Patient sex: F
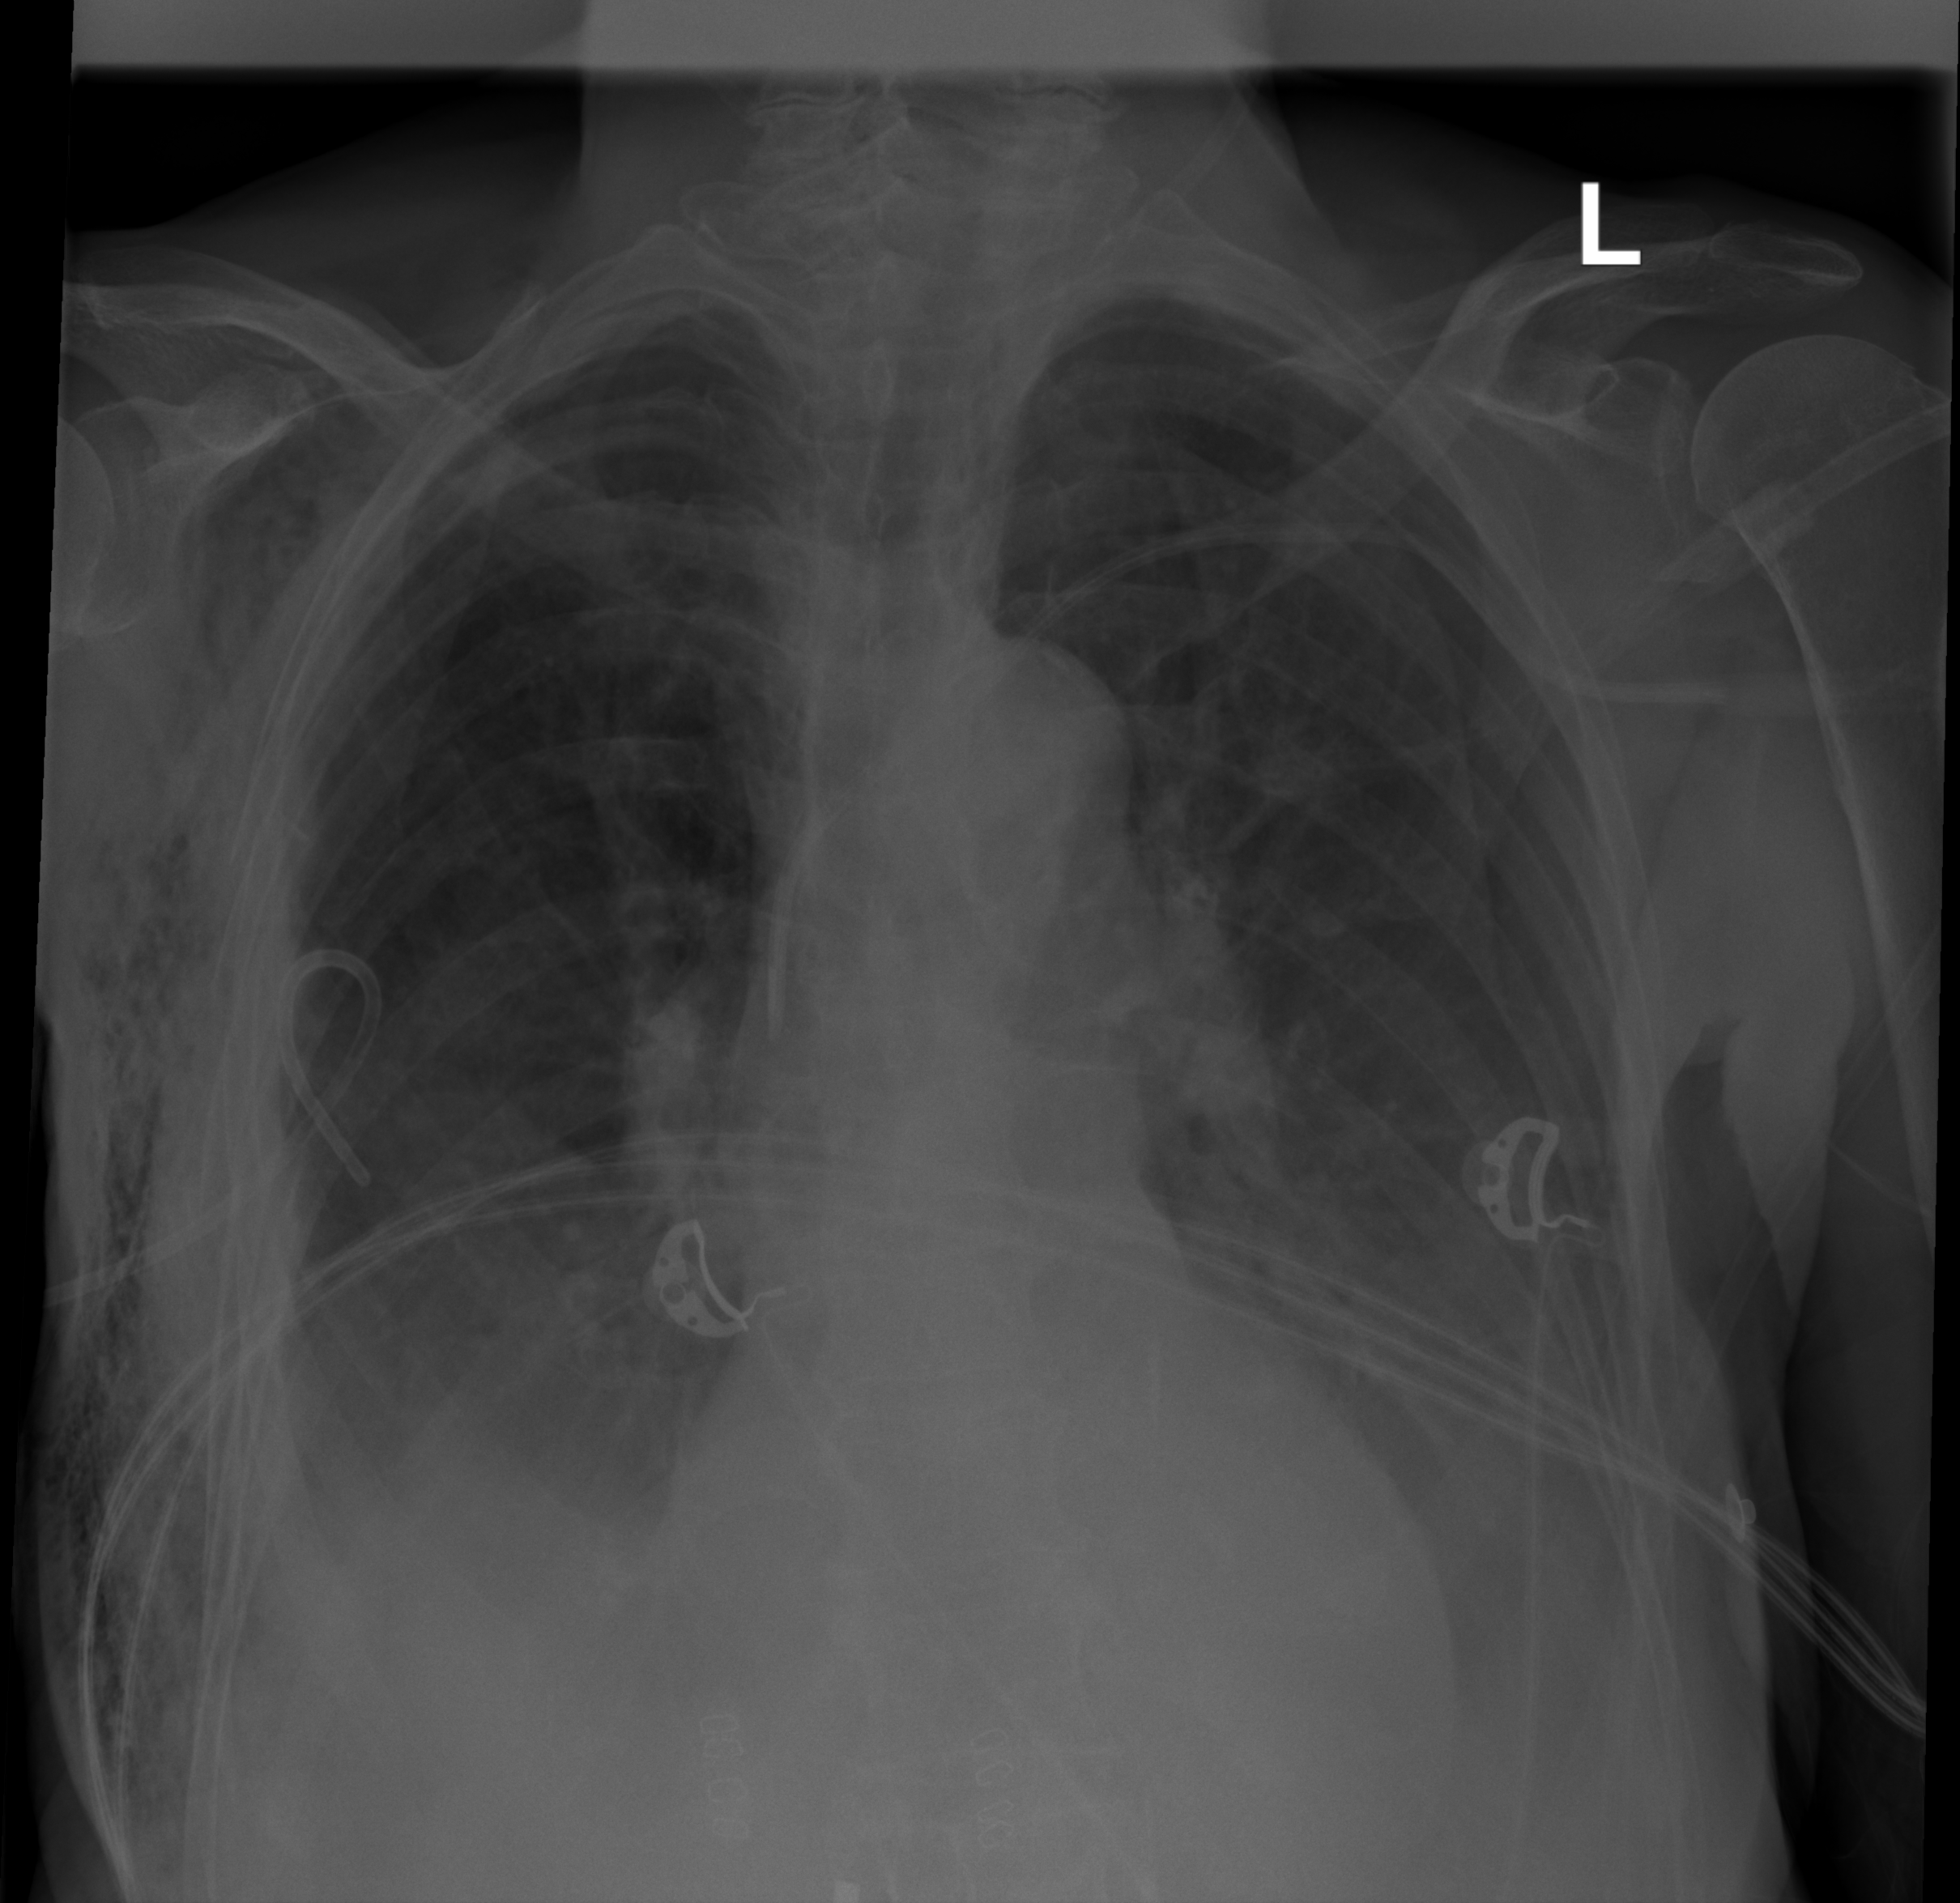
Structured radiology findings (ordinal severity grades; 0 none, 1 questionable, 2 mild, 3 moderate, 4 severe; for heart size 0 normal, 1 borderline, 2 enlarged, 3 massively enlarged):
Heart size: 0
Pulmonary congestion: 0
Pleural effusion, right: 2
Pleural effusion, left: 2
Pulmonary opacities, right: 0
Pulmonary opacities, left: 0
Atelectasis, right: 2
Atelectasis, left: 2